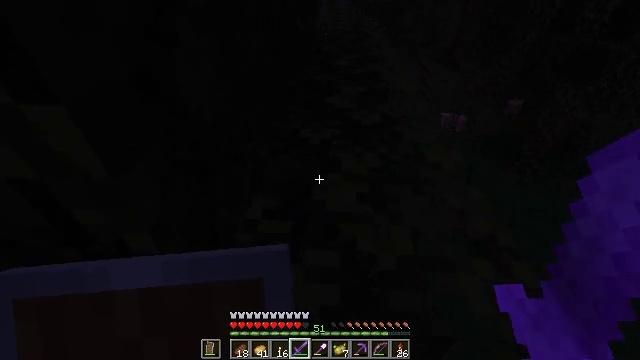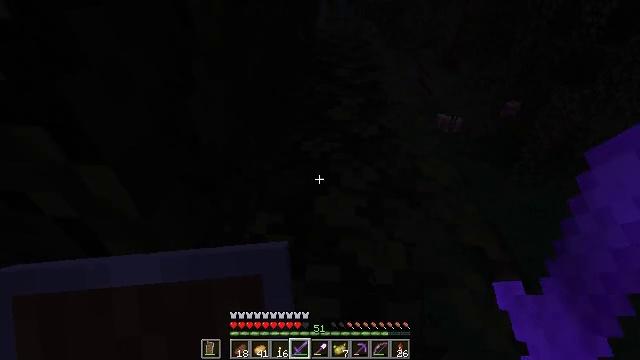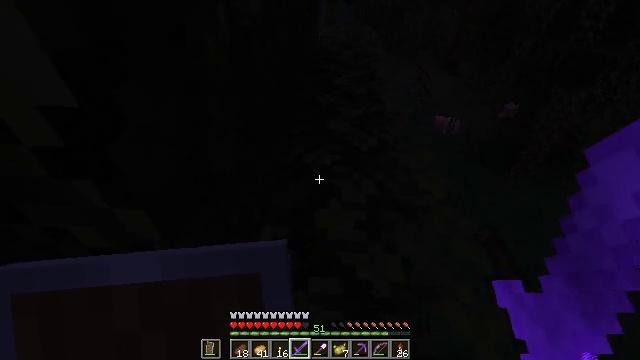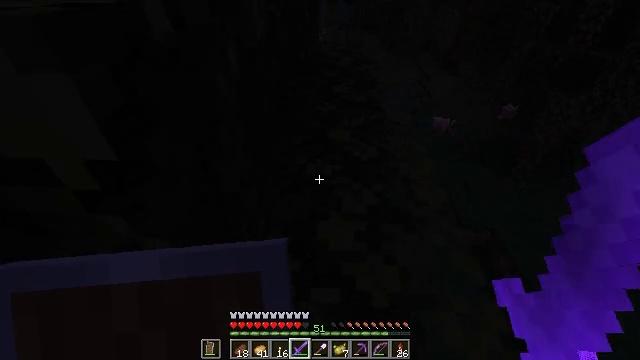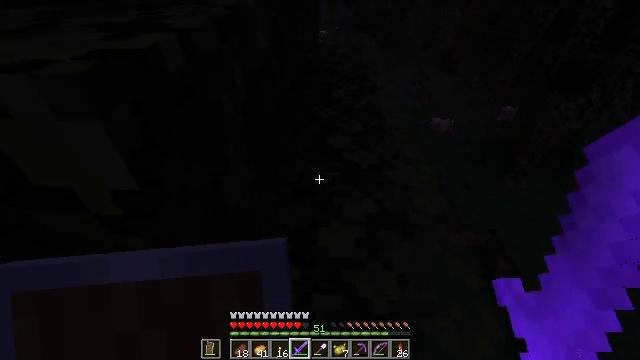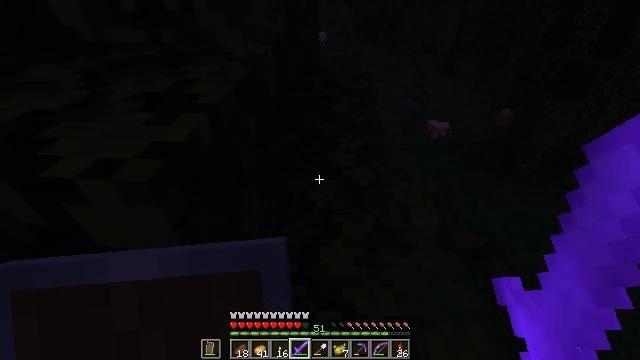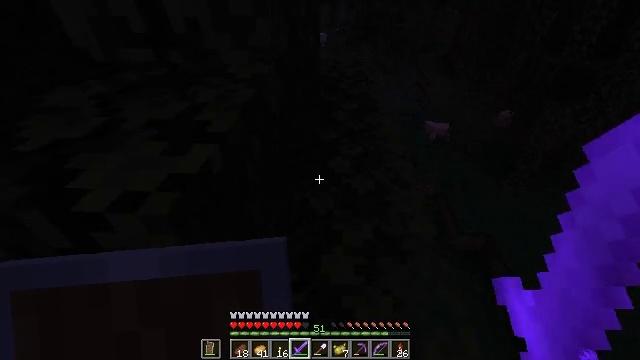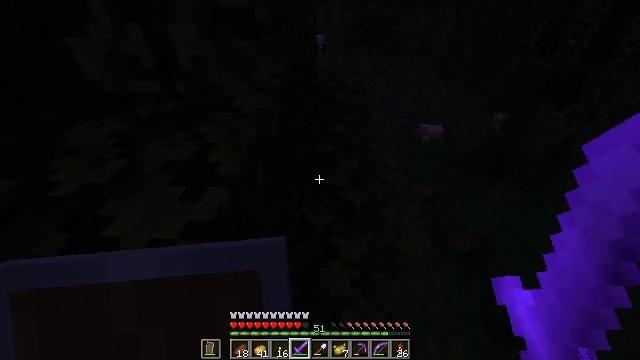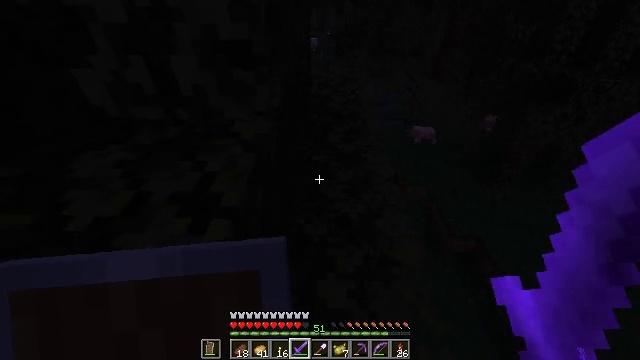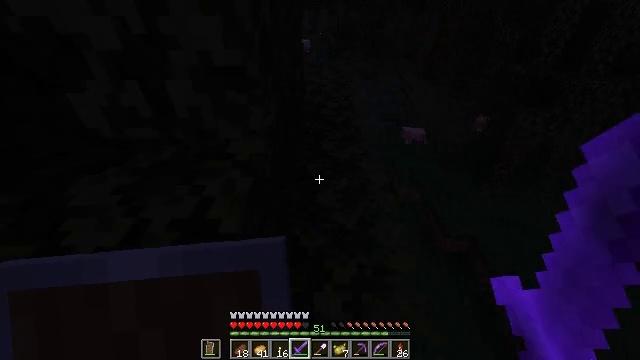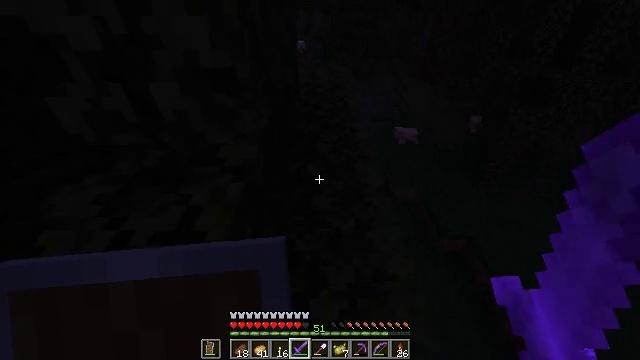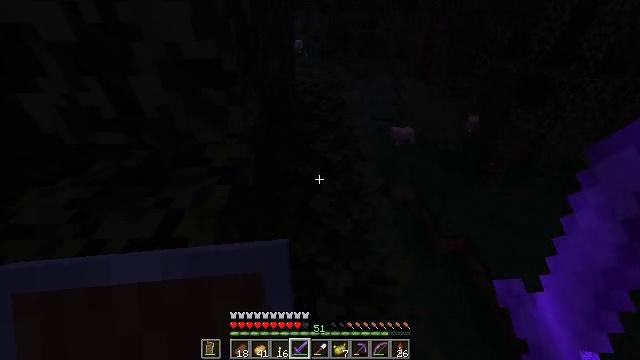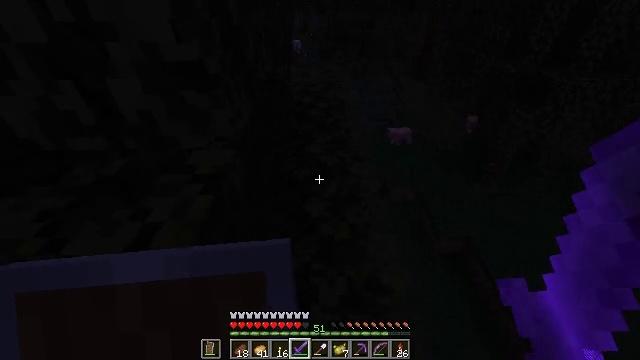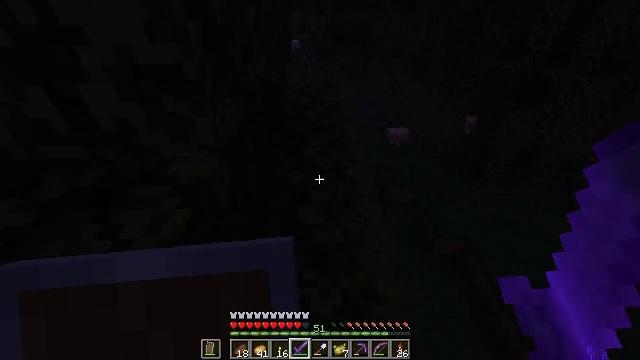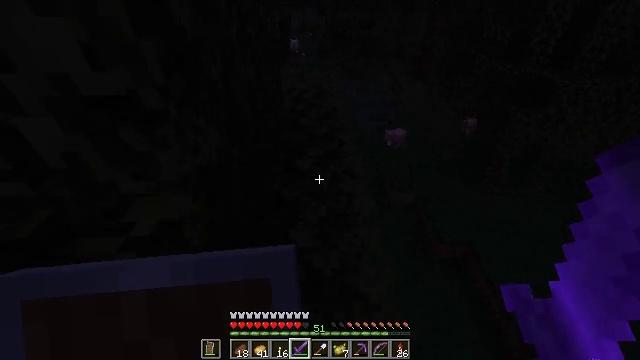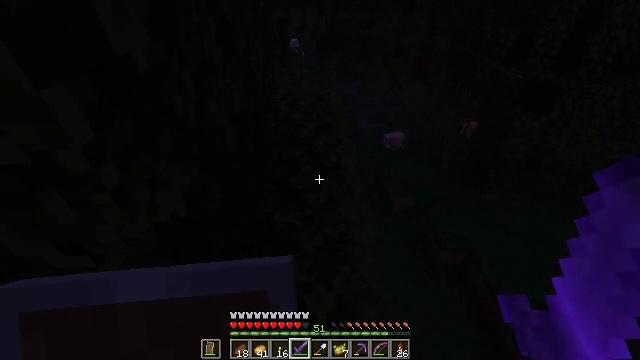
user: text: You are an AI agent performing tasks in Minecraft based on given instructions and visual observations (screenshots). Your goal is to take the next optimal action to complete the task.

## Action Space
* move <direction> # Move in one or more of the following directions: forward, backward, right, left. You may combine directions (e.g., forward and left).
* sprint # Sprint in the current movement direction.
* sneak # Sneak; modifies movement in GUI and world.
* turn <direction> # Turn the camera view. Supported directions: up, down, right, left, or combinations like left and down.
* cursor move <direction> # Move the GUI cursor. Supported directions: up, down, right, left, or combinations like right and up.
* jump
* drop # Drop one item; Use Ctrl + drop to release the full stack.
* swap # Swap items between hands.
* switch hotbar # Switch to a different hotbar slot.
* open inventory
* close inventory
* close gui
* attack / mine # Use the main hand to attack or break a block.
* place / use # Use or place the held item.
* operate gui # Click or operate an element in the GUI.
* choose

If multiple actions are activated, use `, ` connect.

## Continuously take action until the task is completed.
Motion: motion action
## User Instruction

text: Kill enemies.
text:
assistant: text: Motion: move forward
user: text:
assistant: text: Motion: move forward
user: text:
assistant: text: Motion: move forward
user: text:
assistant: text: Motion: move forward, jump
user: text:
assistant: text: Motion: move forward, jump
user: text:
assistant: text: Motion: move forward, jump
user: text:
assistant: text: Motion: move forward, jump
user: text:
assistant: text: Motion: move forward, turn right, jump
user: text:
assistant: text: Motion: move forward, turn right
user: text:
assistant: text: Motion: move forward and move right, turn right
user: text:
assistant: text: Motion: move forward and move right
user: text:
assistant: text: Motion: move forward and move right
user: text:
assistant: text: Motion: move forward
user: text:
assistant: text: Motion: move forward
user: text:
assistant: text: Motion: move forward
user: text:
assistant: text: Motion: move forward
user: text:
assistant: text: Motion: move forward, turn left
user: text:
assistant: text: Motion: move forward
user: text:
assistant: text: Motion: move forward
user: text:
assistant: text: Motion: move forward
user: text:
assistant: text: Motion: move forward
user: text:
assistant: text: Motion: move forward
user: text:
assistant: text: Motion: move forward
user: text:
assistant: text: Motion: move forward
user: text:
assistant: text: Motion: move forward
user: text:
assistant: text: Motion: move forward
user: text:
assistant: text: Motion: move forward
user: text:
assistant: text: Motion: move forward
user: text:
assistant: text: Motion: move forward
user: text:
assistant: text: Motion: move forward